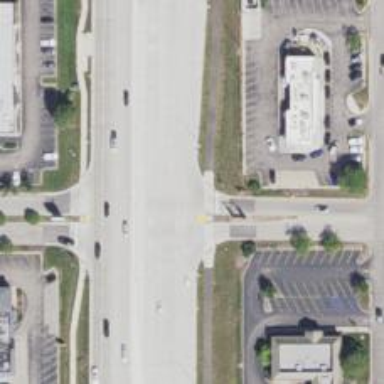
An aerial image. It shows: Stop road.